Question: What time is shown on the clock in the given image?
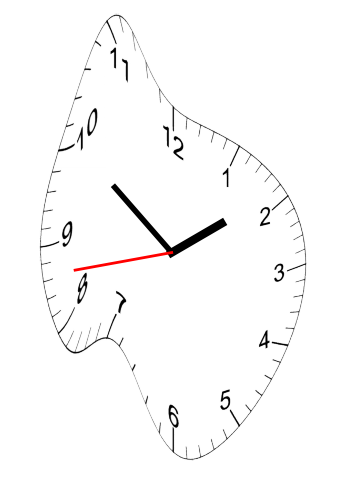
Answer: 01:50:43